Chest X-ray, PA view. Patient: 62 years old, sex M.
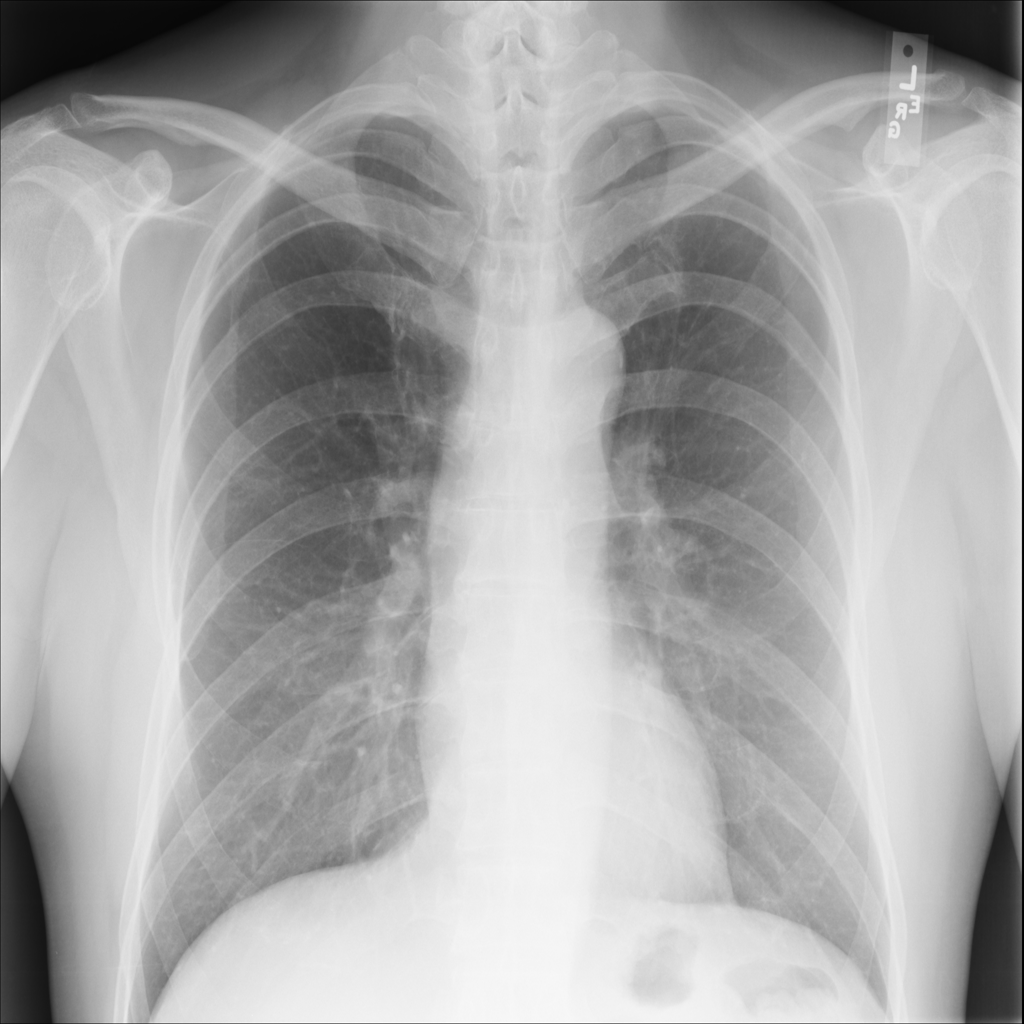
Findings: No Finding